Field crop: maize
Growth stage: 1
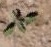
Species: atriplex